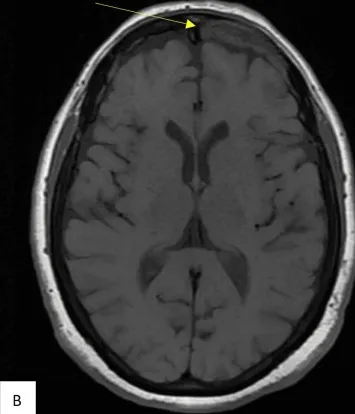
A 4.8 x 1.2 x 4.9 lesion involving left frontal skull bone and meninges of gadolinium enhancement on brain MRI (yellow arrow). (B) T1-weighted-conventional spin echo (T1-SE).
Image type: radiology (mri)